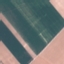
Land use / land cover: AnnualCrop